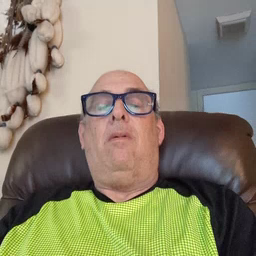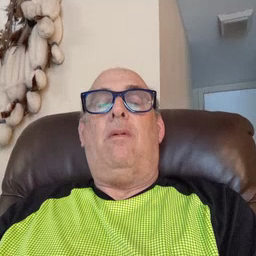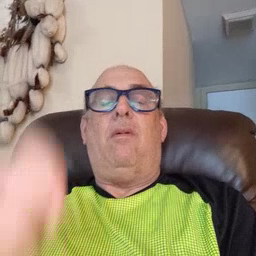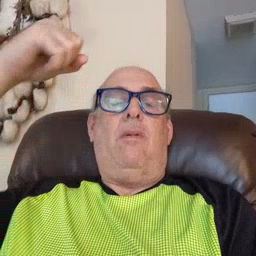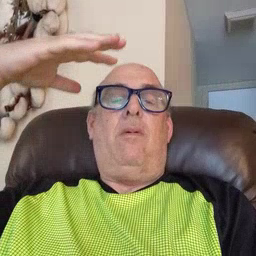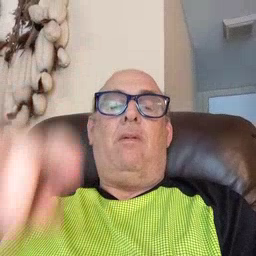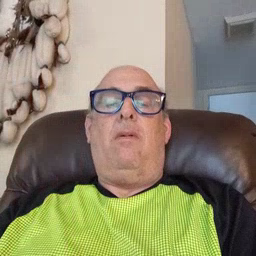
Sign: shower